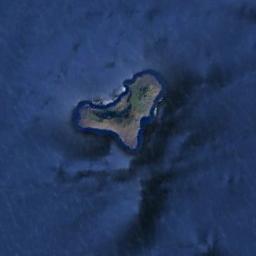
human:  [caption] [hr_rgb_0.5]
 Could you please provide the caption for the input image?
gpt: The islands are mostly green .

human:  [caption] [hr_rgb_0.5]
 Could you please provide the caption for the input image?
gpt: The island is surrounded by water .

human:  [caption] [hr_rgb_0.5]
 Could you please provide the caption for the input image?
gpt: The island with some vegetation is surrounded by light blue waters .

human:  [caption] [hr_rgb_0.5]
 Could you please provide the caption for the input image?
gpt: The almost triangular green island is surrounded by blue sea water with mountains with green vegetation .

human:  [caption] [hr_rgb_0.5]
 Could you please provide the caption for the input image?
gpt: The brown island is on a blue sea .